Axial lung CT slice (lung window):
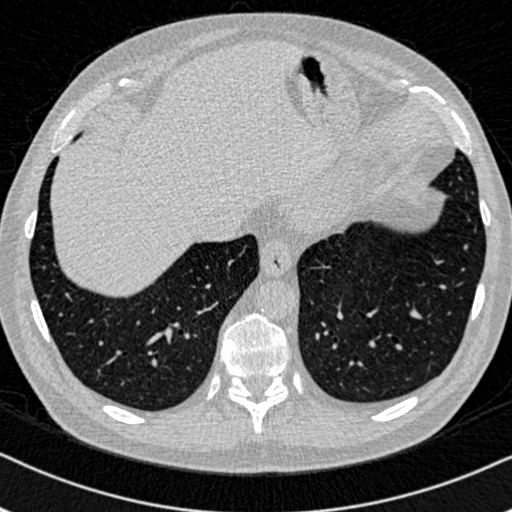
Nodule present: no